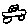
Label: car